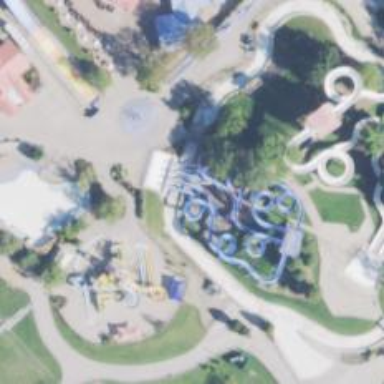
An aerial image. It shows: Bridge leading to water slide attraction.